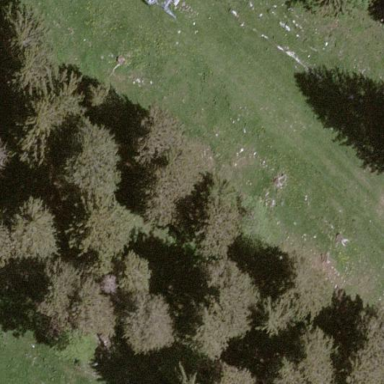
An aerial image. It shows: Forest area.